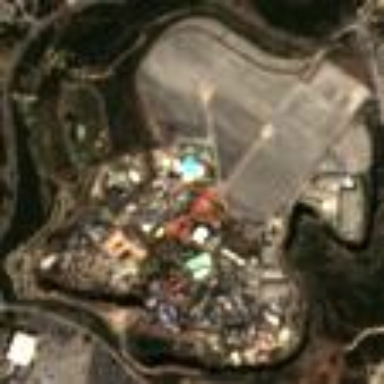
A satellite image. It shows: Theme park.